Question: I'm trying to make a game that has two games. Multi-tasking if you will.
However, I'm stuck with how to let two elements have focus. The user will need to type numbers in the top right input and click enter. But at the same time the user will have to be playing a game with the red box using the arrow keys.
The input doesn't let me type in anything, so I tried things like
'''
else {
event.stopPropagation();
if ($('.mathinput').has(':focus')) {
event.preventDefault();
}
}
'''
and a bunch of other stuff, but same issue

html:
'''
<div class="gamewrapper">
<input class="mathinput">
<div id="redbox"></div>
</div>
'''
javascript:
'''
$(document).ready(function(){
var $x = $('#redbox');
var t = 0; //timer for player div
var te1 = 5000; //timer for enemy divs, level 1
$('.gamewrapper').attr('tabindex', -1).focus();
$('.gamewrapper').on('keydown', function(event){
var a = event.which;
var b = parseInt($x.css('left'), 10);
var c = parseInt($x.css('top'), 10);
$x.attr('tabindex', -1).focus();
if (a === 37 && b > 10) { // for moving to the left
$x.stop().animate({left: '-=20'}, t);
}
else if (a === 38 && c > 10) { // for moving to the top
$x.stop().animate({top: '-=20'}, t);
}
else if (a === 39 && b < 580) { // for moving to the right
$x.stop().animate({left: '+=20'}, t);
}
else if (a === 40 && c < 380) { // for moving to the bottom
$x.stop().animate({top: '+=20'}, t);
}
else {
event.stopPropagation();
if ($('.mathinput').has(':focus')) {
event.preventDefault();
}
}
});
function levelOne() {
$x.css({left: '200px', top: '200px'});
shdLevelOne();
}
function shdLevelOne() {
for (var x = 0, y = 75; x < 4; x++, y+=75) {
$('<div class="shd" style="top: ' + y + 'px;"' + '></div>').appendTo('.gamewrapper');
}
var $y = $('.shd');
$y.on('click', function() {
$y.animate({left: '570px'}, te1);
$y.animate({left: '10px'}, te1);
});
}
levelOne();
});
'''
How can I get them both working?
EDIT: <URL>
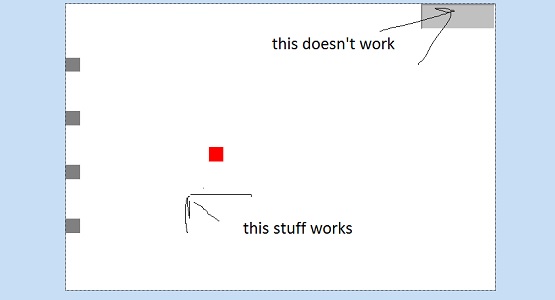
Answer: The whole POINT of focus is to be one thing. But you could have that one thing accept both types of input, and act upon it accordingly.